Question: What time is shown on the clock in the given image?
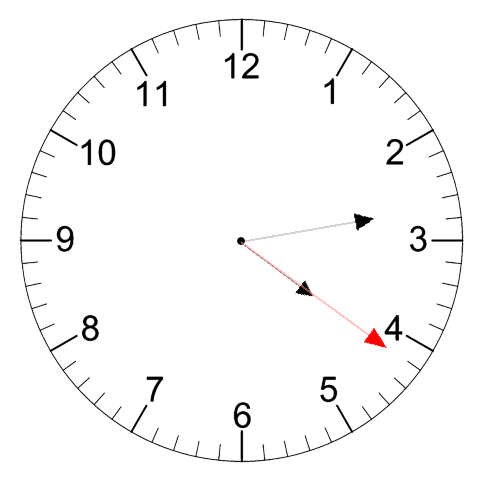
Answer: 04:13:21